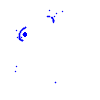
Particle: electron